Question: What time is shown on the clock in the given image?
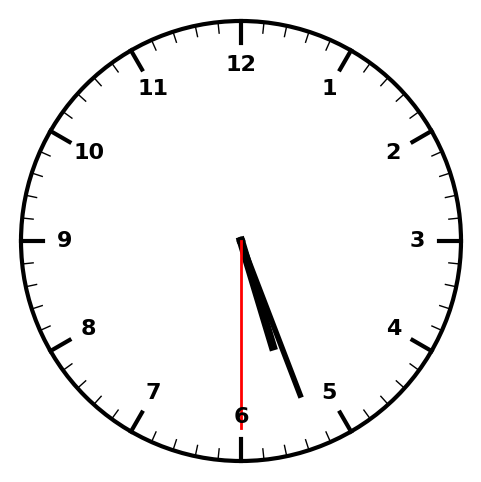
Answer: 05:26:30